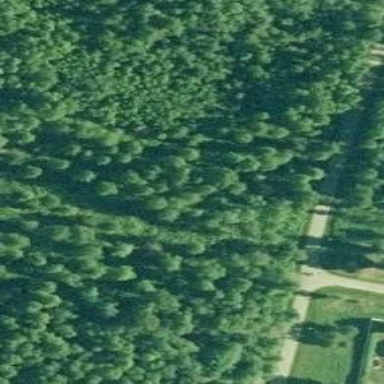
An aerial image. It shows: Path.